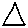
Label: triangle